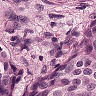
Metastatic tissue present: yes